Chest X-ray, PA view. Patient: 56 years old, sex F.
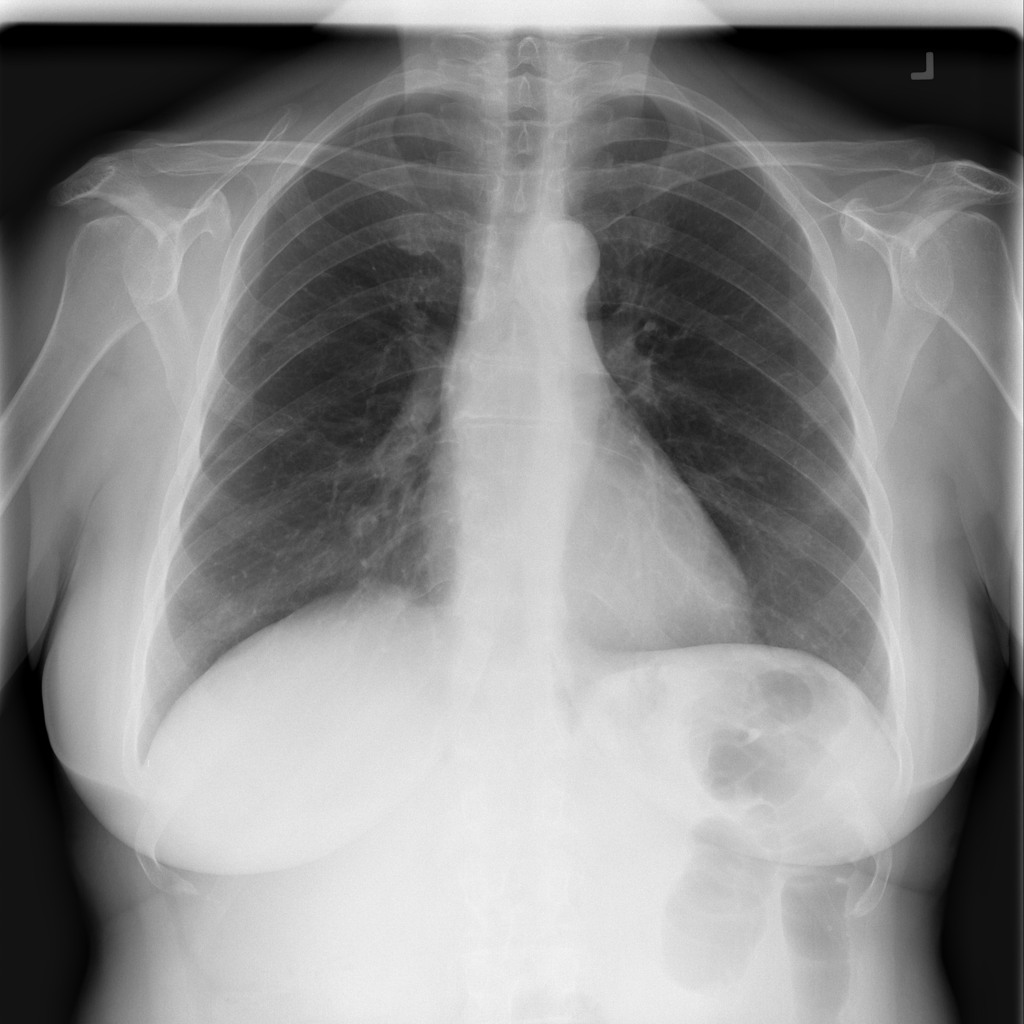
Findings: No Finding